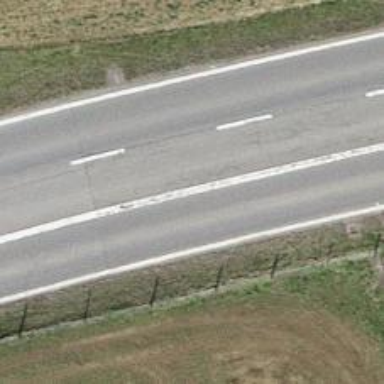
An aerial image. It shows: Primary highway.